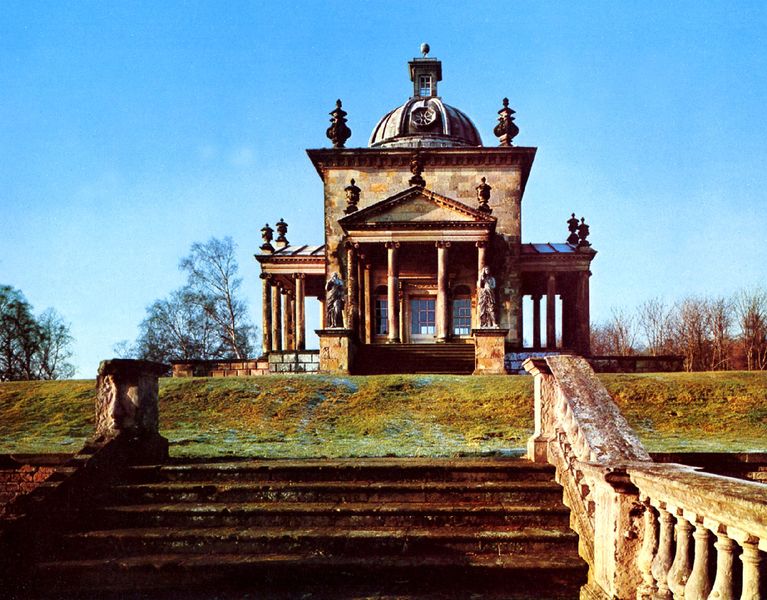
Titel: Castle Howard, North Yorkshire
Künstler: John Vanbrugh
Standort: Malton (EU - GB - Yorkshire)
Schlagwörter: baum, himmel, bäume, grün, fenster, glas, säulen, gras, haus, schnee, bild, figuren, kuppel, treppe, geländer, stufen, foto, balustrade, kapitell, portikus, mausoleum